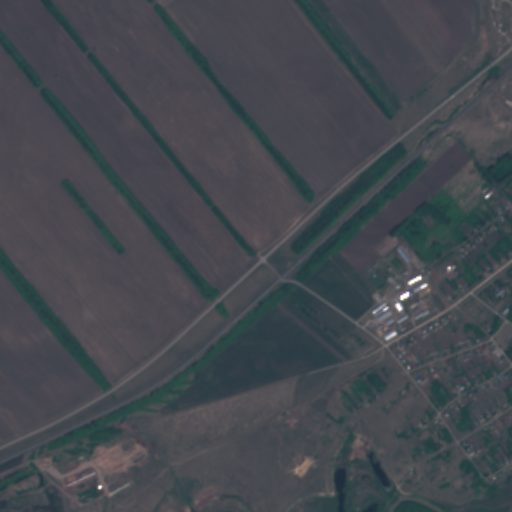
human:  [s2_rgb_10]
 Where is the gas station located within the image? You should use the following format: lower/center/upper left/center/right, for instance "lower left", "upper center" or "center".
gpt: The gas station is located in the center right of the image.
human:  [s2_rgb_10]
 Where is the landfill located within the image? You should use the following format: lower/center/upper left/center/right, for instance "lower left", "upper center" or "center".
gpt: The landfill is located in the lower center of the image.
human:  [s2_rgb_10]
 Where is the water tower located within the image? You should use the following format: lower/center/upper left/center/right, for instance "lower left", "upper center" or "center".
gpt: The water tower is located in the center right of the image.
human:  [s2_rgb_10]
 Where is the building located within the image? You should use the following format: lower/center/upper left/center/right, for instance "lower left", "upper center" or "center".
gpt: There is no building in the image.